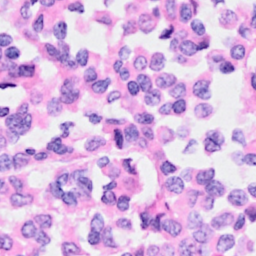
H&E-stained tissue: Breast